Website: crate-barrel
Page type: newsletter-management
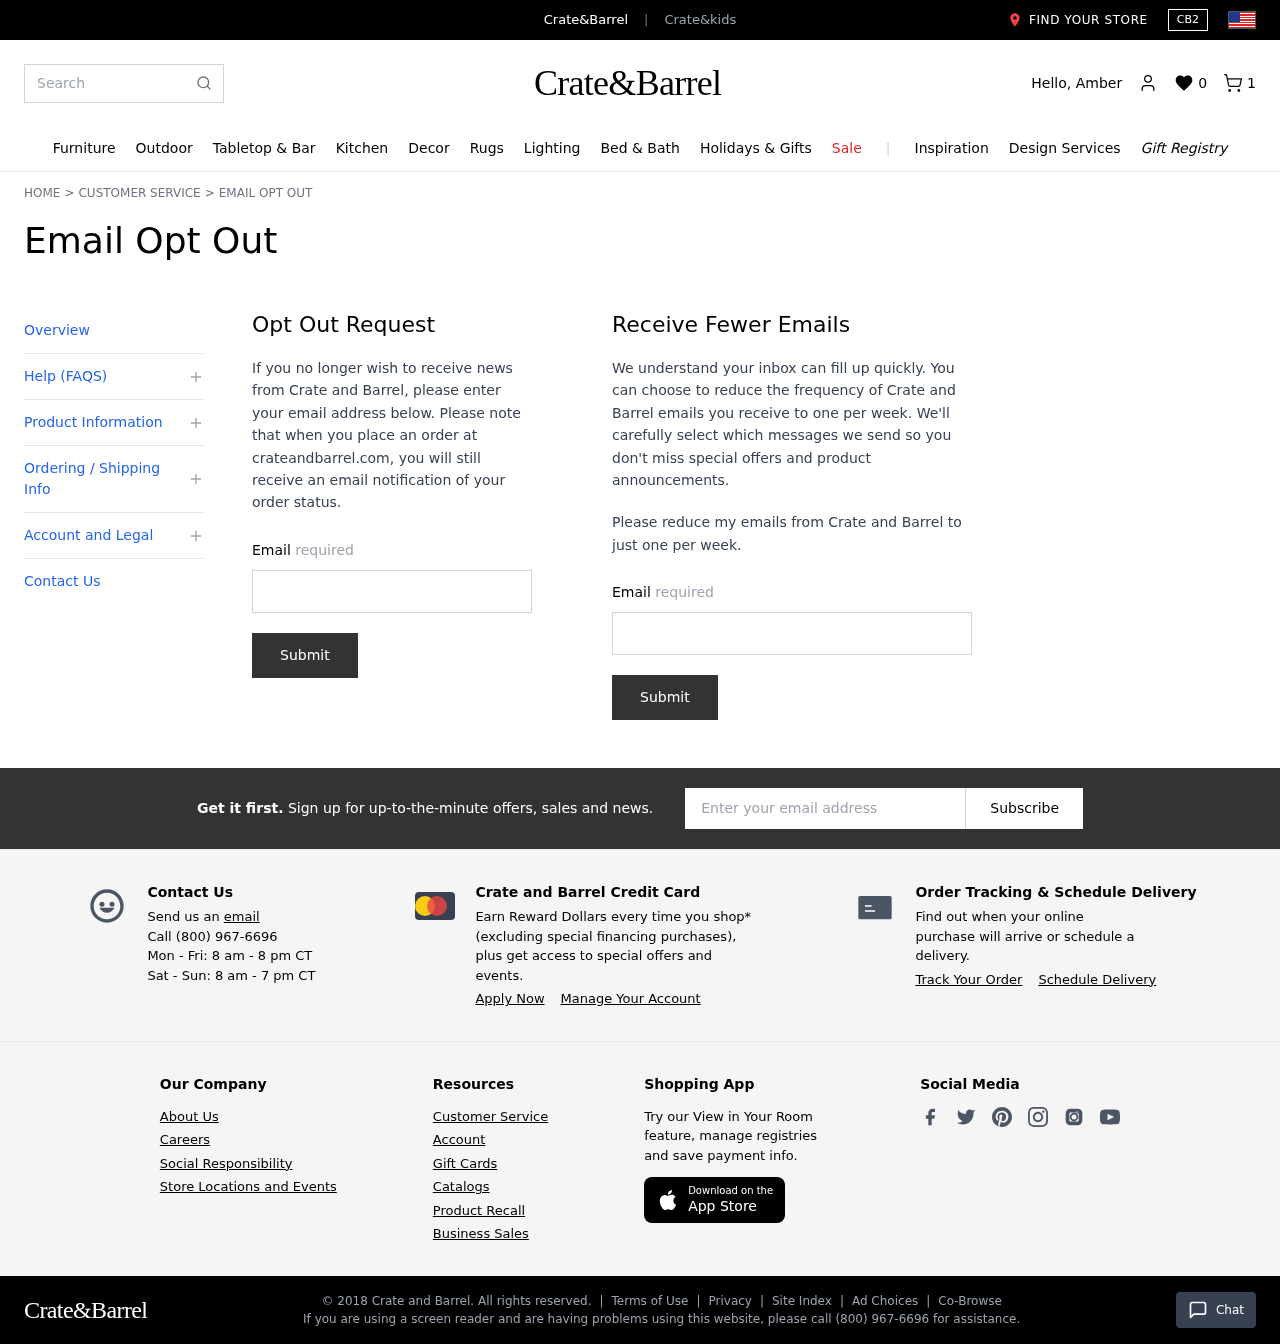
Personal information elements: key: PII_EMAIL
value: amber_hudson@yahoo.com
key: PII_EMAIL2
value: amber_hudson@yahoo.com
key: PII_EMAIL3
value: amber_hudson@yahoo.com
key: PII_FIRSTNAME
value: Amber
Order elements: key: ORDER_NUM_ITEMS
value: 1
Search elements: key: HEADER_SEARCH
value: Search
Other elements: key: WISHLIST_COUNT
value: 0